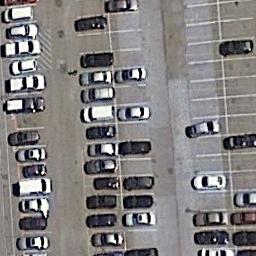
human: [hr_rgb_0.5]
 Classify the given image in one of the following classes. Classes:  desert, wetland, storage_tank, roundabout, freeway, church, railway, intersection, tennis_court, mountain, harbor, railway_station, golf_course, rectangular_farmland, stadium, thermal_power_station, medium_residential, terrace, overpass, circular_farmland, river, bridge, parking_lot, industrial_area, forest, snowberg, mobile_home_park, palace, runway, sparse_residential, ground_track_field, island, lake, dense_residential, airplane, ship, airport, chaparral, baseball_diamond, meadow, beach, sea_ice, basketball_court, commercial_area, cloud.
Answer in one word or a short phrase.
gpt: parking_lot